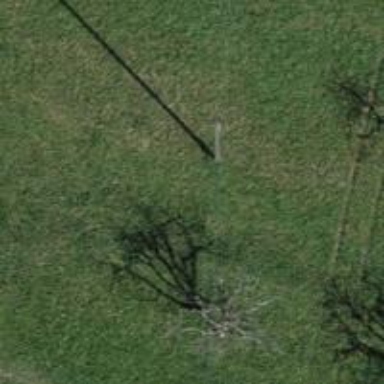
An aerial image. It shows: Power pole.